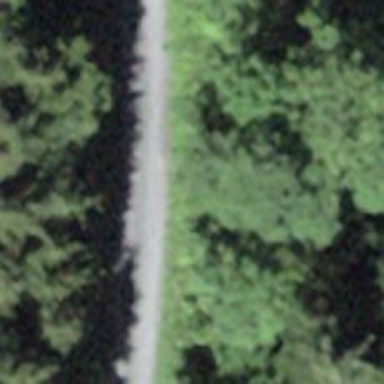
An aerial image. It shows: Well-maintained track road with grade 1 tracktype.